Question: I have four 'PictureBoxes' (each PictureBox represents one dice) and a <URL>.

Code:
'''
private List<PictureBox> dices = new List<PictureBox>();
private void timer_diceImageChanger_Tick(object sender, EventArgs e)
{
foreach (PictureBox onePictureBox in dices)
{
oneDice.WaitOnLoad = false;
onePictureBox.Image = //... ;
oneDice.Refresh();
}
}
'''
I need to all the - at this moment, you can see that the images are .
I tried variant with one 'Thread' for each 'PictureBox' (using <URL> - it is visually little better but not perfect.
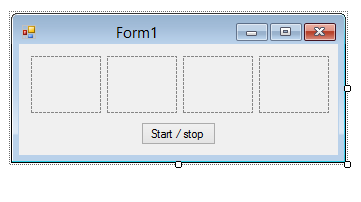
Answer: You can try to suspend form's layout logic:
'''
SuspendLayout();
// set images to pictureboxes
ResumeLayout(false);
'''